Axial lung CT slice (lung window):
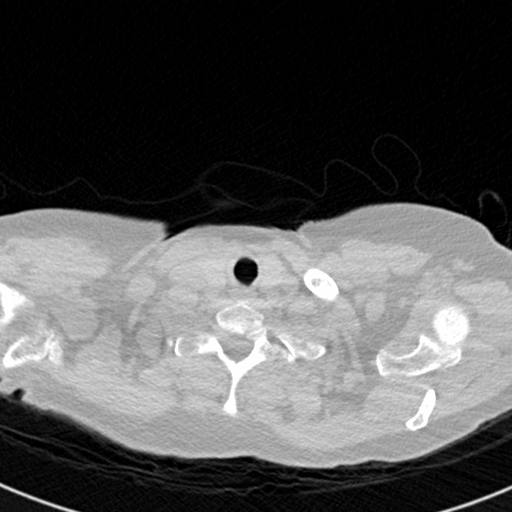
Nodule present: no